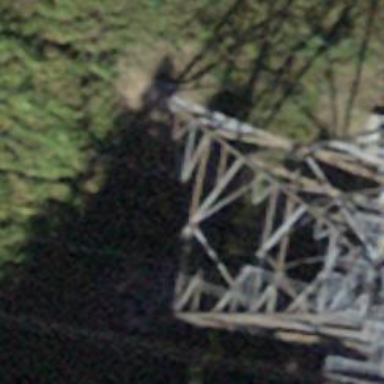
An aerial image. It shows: Pylon for aerialway.